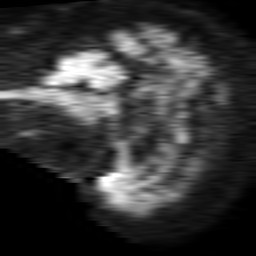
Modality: TRACE
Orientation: sagittal
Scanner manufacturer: philips
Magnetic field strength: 1.5 T
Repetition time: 3.406 s
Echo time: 0.06899 s